Question: Imagine I have function 'myPlot' which creates a simple plot and returns figure and axes handle:
'''
function [ fig_handle, axes_handle ] = myPlot( myTitle )
x = linspace(-10,10,100);
y = x.^2;
fig_handle = figure;
plot(x,y,'Color','b')
ylim([0,42]); xlim([-42/10,42/10]);
ylabel('y'); xlabel('x');
title(myTitle);
grid on;
axes_handle = gca;
end
'''
Now I want to call that function multiple times with different input parameters and concatenate them into an array of subplots. The solution I came up with is
'''
[f1,a1] = myPlot('Plot #1');
[f2,a2] = myPlot('Plot #2');
figure(3)
s221 = subplot(211);
s222 = subplot(212);
copyobj(get(a1,'children'),s221)
copyobj(get(a2,'children'),s222)
'''
it gives me

so the new 2-part plot does not keep any property of the two plots before. Of course I am aware that I can just do:
'''
set(s221,'Ylabel',get(a1,'Ylabel'))
'''
with all properties. But I try to avoid this. Is there something easier I am missing?
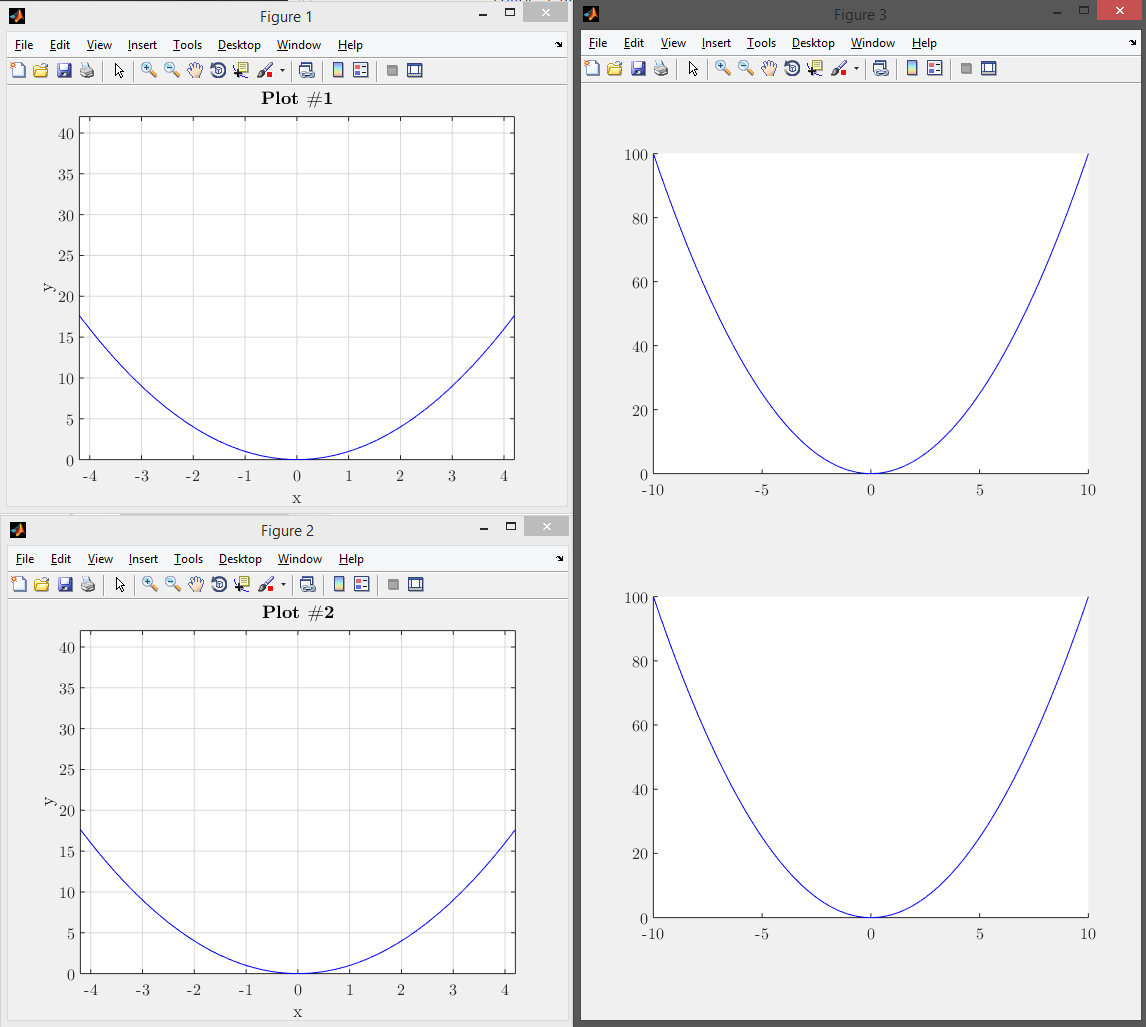
Answer: Another workaround is to copy the full axes object (so all the properties come along) into a new figure. The only property you have left to set yourself is the position according to the rules of subplot(xyz).
To start with your example :
'''
[f1,a1] = myPlot('Plot #1');
[f2,a2] = myPlot('Plot #2');
'''
Then copy the axis of each figure into the new figure
'''
h4 = figure(4)
copyobj(get(f1,'children'),h4)
copyobj(get(f2,'children'),h4)
'''
They are both here, but they are still superimposed. You just have to reposition them now.
---
For a quick workaround I use an intermediate figure to let 'subplot' calculate the position for me but these positions (axes arrangement) could probably be calculated by yourself with a helper function (rip some code from 'subplot.m' if you need).
'''
%// Just to get some position calculated for me
figure(3)
s221 = subplot(211);
s222 = subplot(212);
'''
---
Then I apply the positions to axes in the figure:
'''
hl = flipud( get(h4,'Children') ) ;
set( hl(1),'Position', get(s221,'Position') )
set( hl(2),'Position', get(s222,'Position') )
'''

Just be careful, the axes/children list is upside down (so the use of the 'flipud' function), but if you put that in a loop, you could just run the loop backward.
---
## Edit
If you are going to discard the original figure ('f1' and 'f2'), then you can also simply move the axes to the new figure (instead of copying them) by assigning the 'Parent' property of the 'axes', then close the figure (to keep things tidy). Just use :
'''
set(a1,'Parent',h4) ; close(f1)
set(a2,'Parent',h4) ; close(f2)
'''
instead of the 2 lines with 'copyobj'. The rest of the solution is identical. Not sure if there is a performance gain by moving an object instead of replicating it () but if it involve many figures with heavy data sets it may at least save some memory during the process.